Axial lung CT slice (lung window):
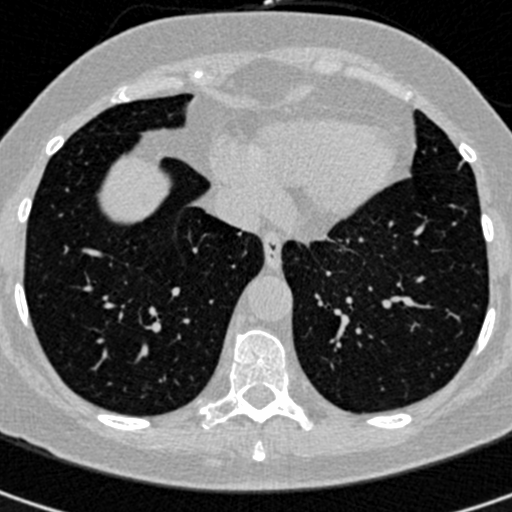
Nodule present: no